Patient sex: M
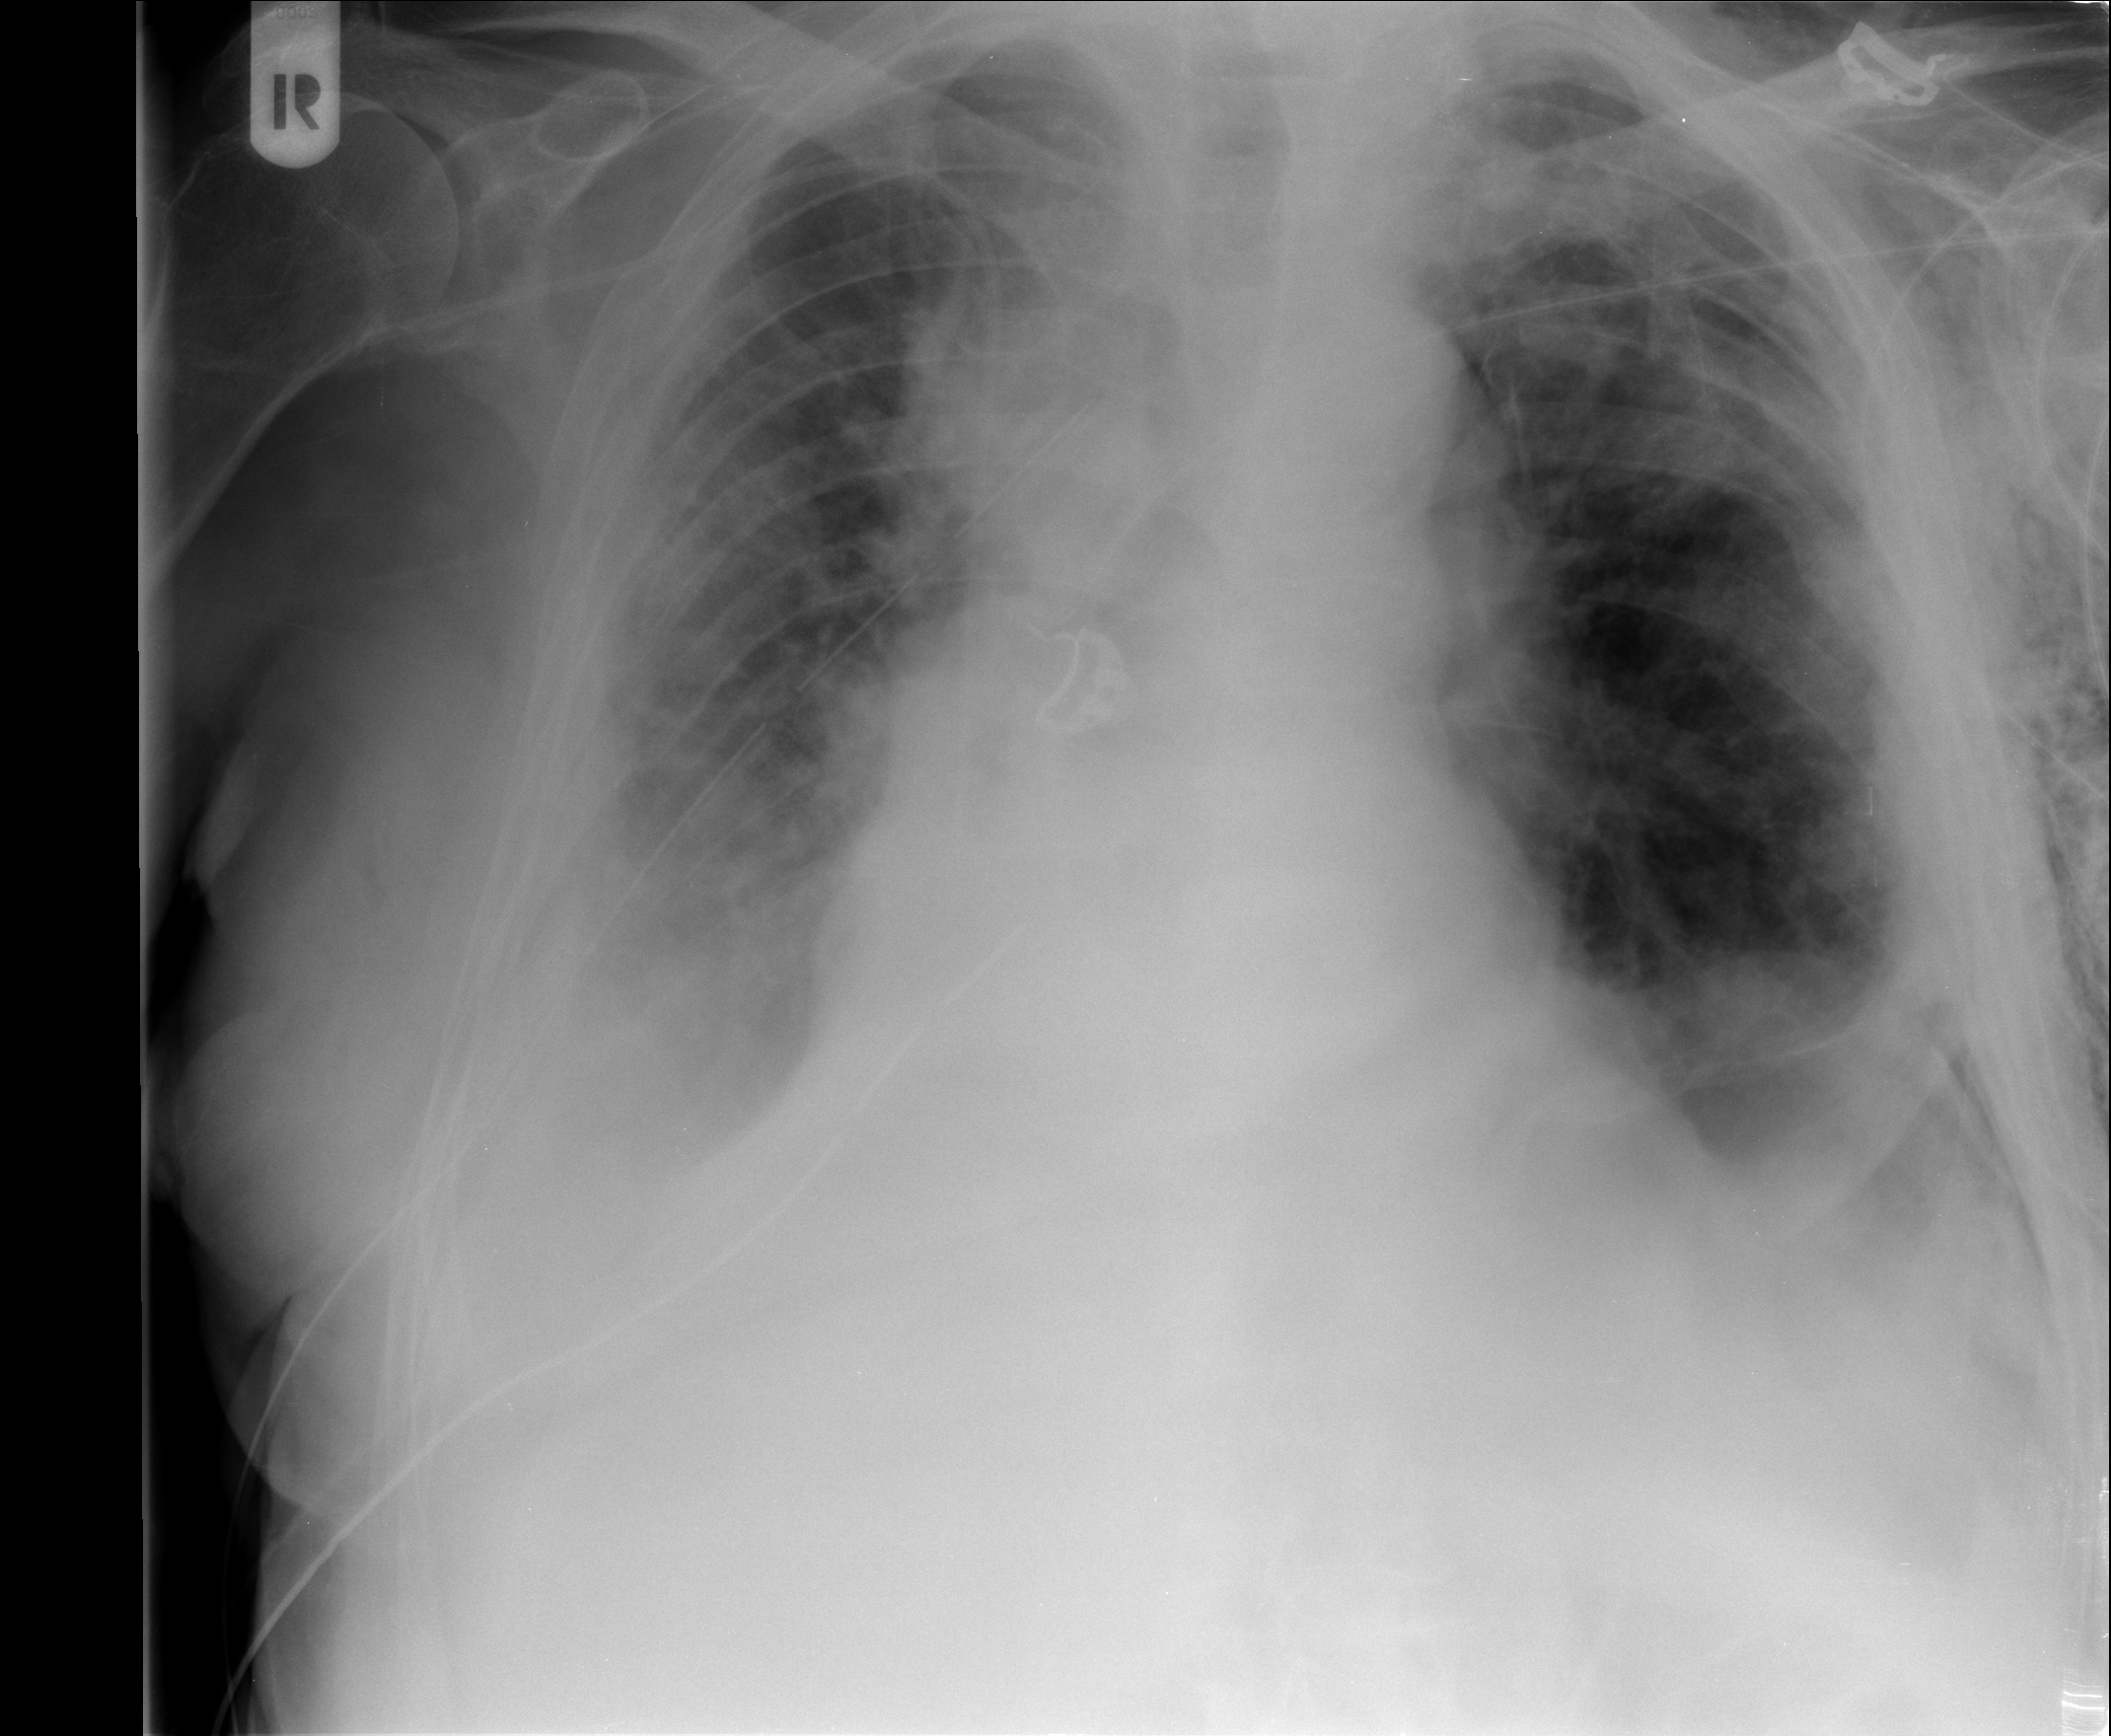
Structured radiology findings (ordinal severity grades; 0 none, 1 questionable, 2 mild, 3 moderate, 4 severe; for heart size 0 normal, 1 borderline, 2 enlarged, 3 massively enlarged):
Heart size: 1
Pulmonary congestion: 0
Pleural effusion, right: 3
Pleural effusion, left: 2
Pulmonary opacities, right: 2
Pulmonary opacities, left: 0
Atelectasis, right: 2
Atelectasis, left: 2